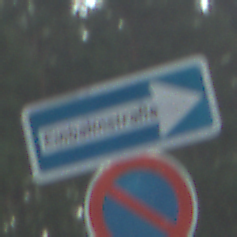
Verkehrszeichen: EinbahnstrasseRechtsweisend
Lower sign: EingeschraenktesHalteverbot
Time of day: SunriseSunset
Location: Outdoor (Nature)
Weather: PartlyCloudy
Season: NotSpecified
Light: Natural